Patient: sex M, age 48
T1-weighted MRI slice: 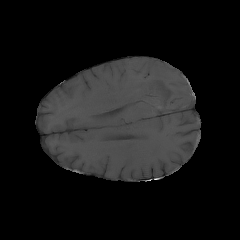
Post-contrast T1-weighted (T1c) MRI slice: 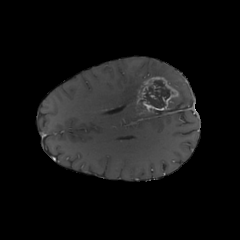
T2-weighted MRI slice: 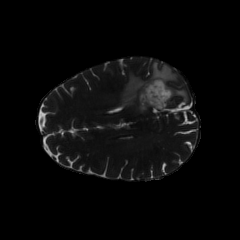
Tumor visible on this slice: yes
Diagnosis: Glioblastoma, IDH-wildtype
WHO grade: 4